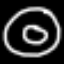
Label: donut